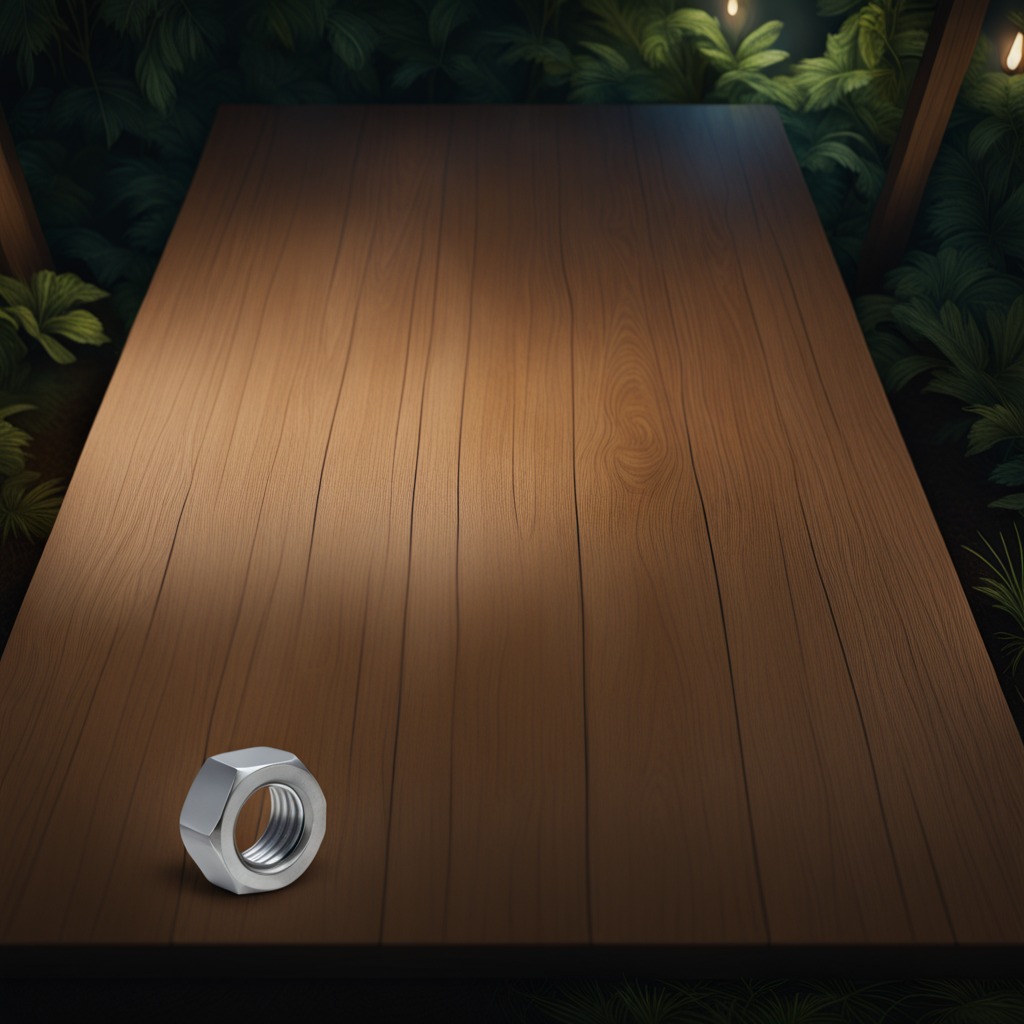
A metal nut is lying on a wooden table inside a jungle field workshop tent at night.